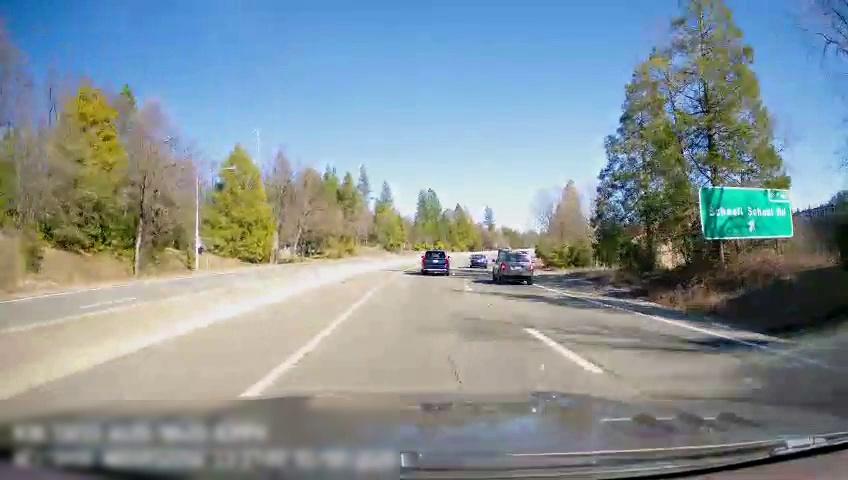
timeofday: Day
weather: Sunny
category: Drivable Space
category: Drivable Space
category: Vehicles | SUV
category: Vehicles | SUV
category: Vehicles | Car
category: Lanes | Current Lane
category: Lanes | Current Lane
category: Lanes | Alternate Lane
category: Lanes | Opposite Lane
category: Lanes | Opposite Lane
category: Traffic | Signs